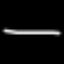
Label: line